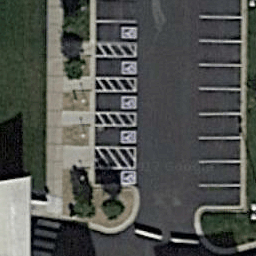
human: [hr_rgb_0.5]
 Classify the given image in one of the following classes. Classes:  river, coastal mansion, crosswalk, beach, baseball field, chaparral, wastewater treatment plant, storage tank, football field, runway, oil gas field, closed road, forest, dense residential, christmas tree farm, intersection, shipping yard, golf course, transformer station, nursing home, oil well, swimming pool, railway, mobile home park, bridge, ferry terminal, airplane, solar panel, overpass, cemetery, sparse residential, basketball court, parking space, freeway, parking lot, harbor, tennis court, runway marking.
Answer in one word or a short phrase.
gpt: parking space